Question: I need to write a piece of code (I am thinking of JavaScript/jQuery) that would hide the two divs highlighted. The problem is that they do not have IDs and they belong to classes but are not the only objects in those classes. So I cannot hide the classes, because that will hide more things that I want. The "parent" div has an ID.
Please find the code here:
Is there any way I can reference the divs that I want to hide by the order number from the parent? Any other solution would be greatly appreciated.
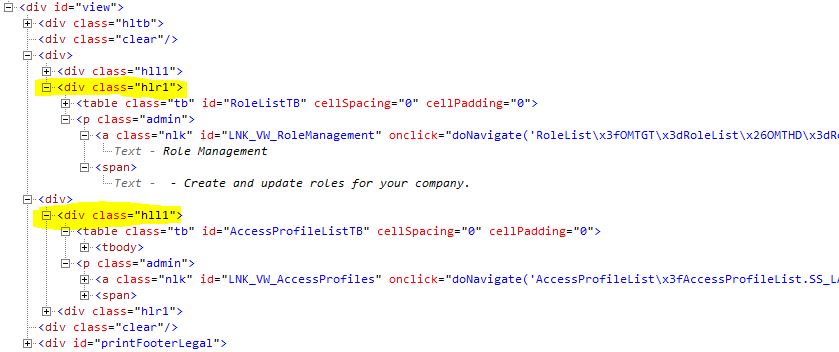
Answer: You could use the table's ids to identify the container.
'''
$("#RoleListTB").closest(".hlrl").hide();
'''
'closest()' is looking up the DOM to the next matching parent, so you can start at your table as shown.
i've made a fiddle for this:
'''
<a href="#" id="toggle" >show/hide</a>
<div>
<div class="hlrl">
<span id="RoleListTB">
RoleList Table
</span>
</div>
</div>
$("#toggle").click(function(){
$("#RoleListTB").closest(".hlrl").toggle();
});
'''
<URL>